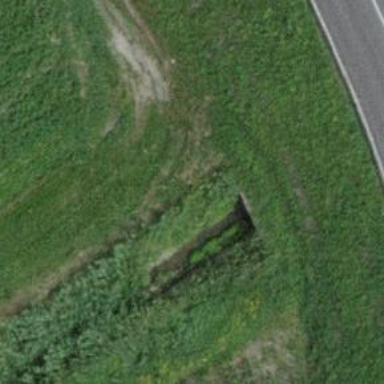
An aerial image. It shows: Culvert tunnel crossing ditch waterway.